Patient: sex M, age 62
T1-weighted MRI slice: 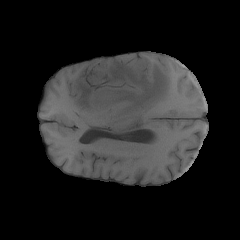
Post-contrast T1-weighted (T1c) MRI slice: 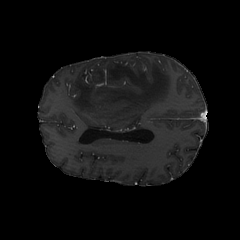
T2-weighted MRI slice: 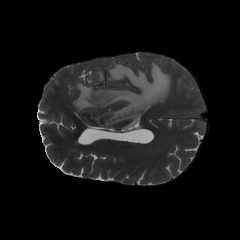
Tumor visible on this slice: yes
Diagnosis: Glioblastoma, IDH-wildtype
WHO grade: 4